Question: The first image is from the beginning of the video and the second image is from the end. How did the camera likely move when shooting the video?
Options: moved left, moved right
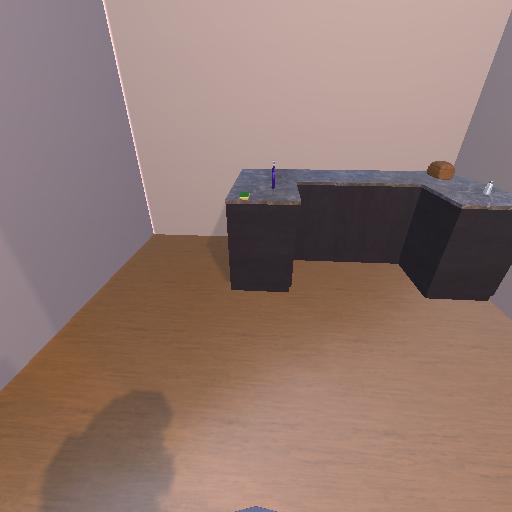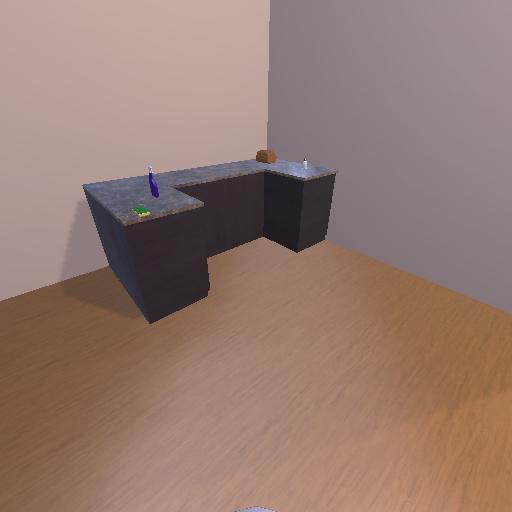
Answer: moved left